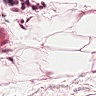
Metastatic tissue present: no